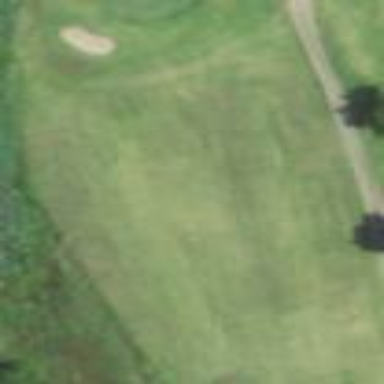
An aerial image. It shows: Golf fairway in the image.